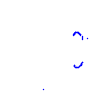
Particle: proton